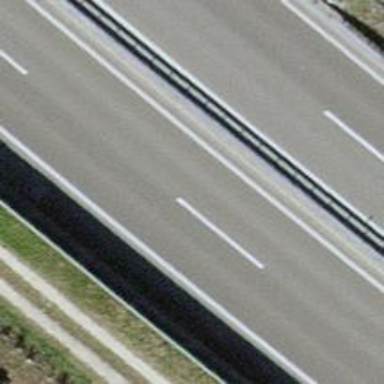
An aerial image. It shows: Asphalt trunk highway designated as motorroad.